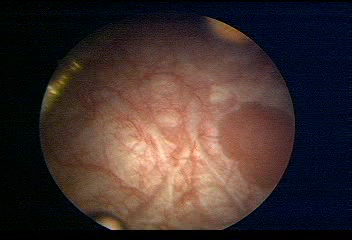
Modality: WLC
Class: Malignant
Subclass: LowGradePapillary
Lesion: L1
Stage: Ta
Morphology: Papillary
Bladder cancer association: Yes
Annotated structures: Tumor